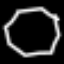
Label: octagon